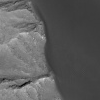
Atmospheric dust classification: not_dusty